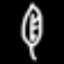
Label: leaf